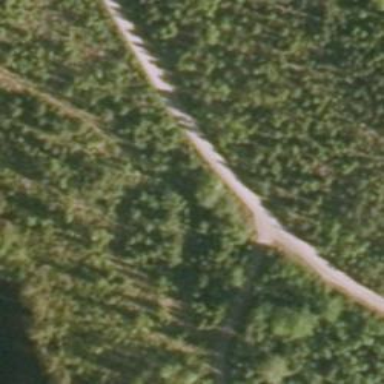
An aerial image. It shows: Unclassified road.